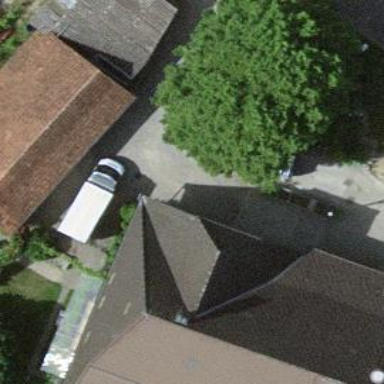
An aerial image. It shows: Barn.